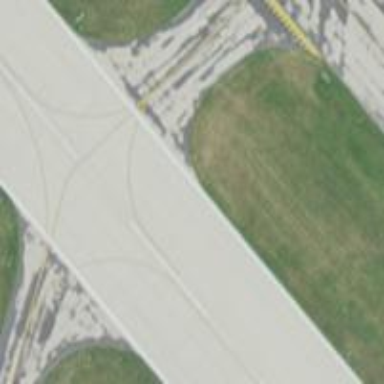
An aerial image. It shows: Image of taxiway at airport.